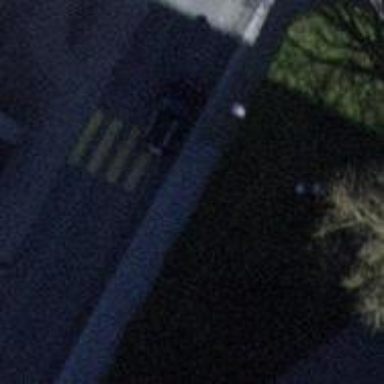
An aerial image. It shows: Uncontrolled zebra crossing on the road.